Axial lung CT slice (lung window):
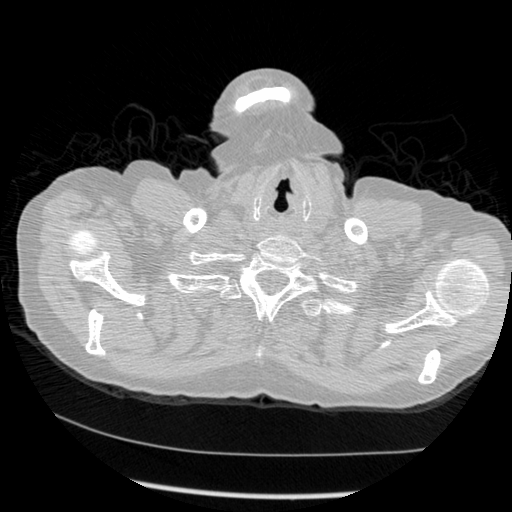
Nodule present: no